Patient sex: M
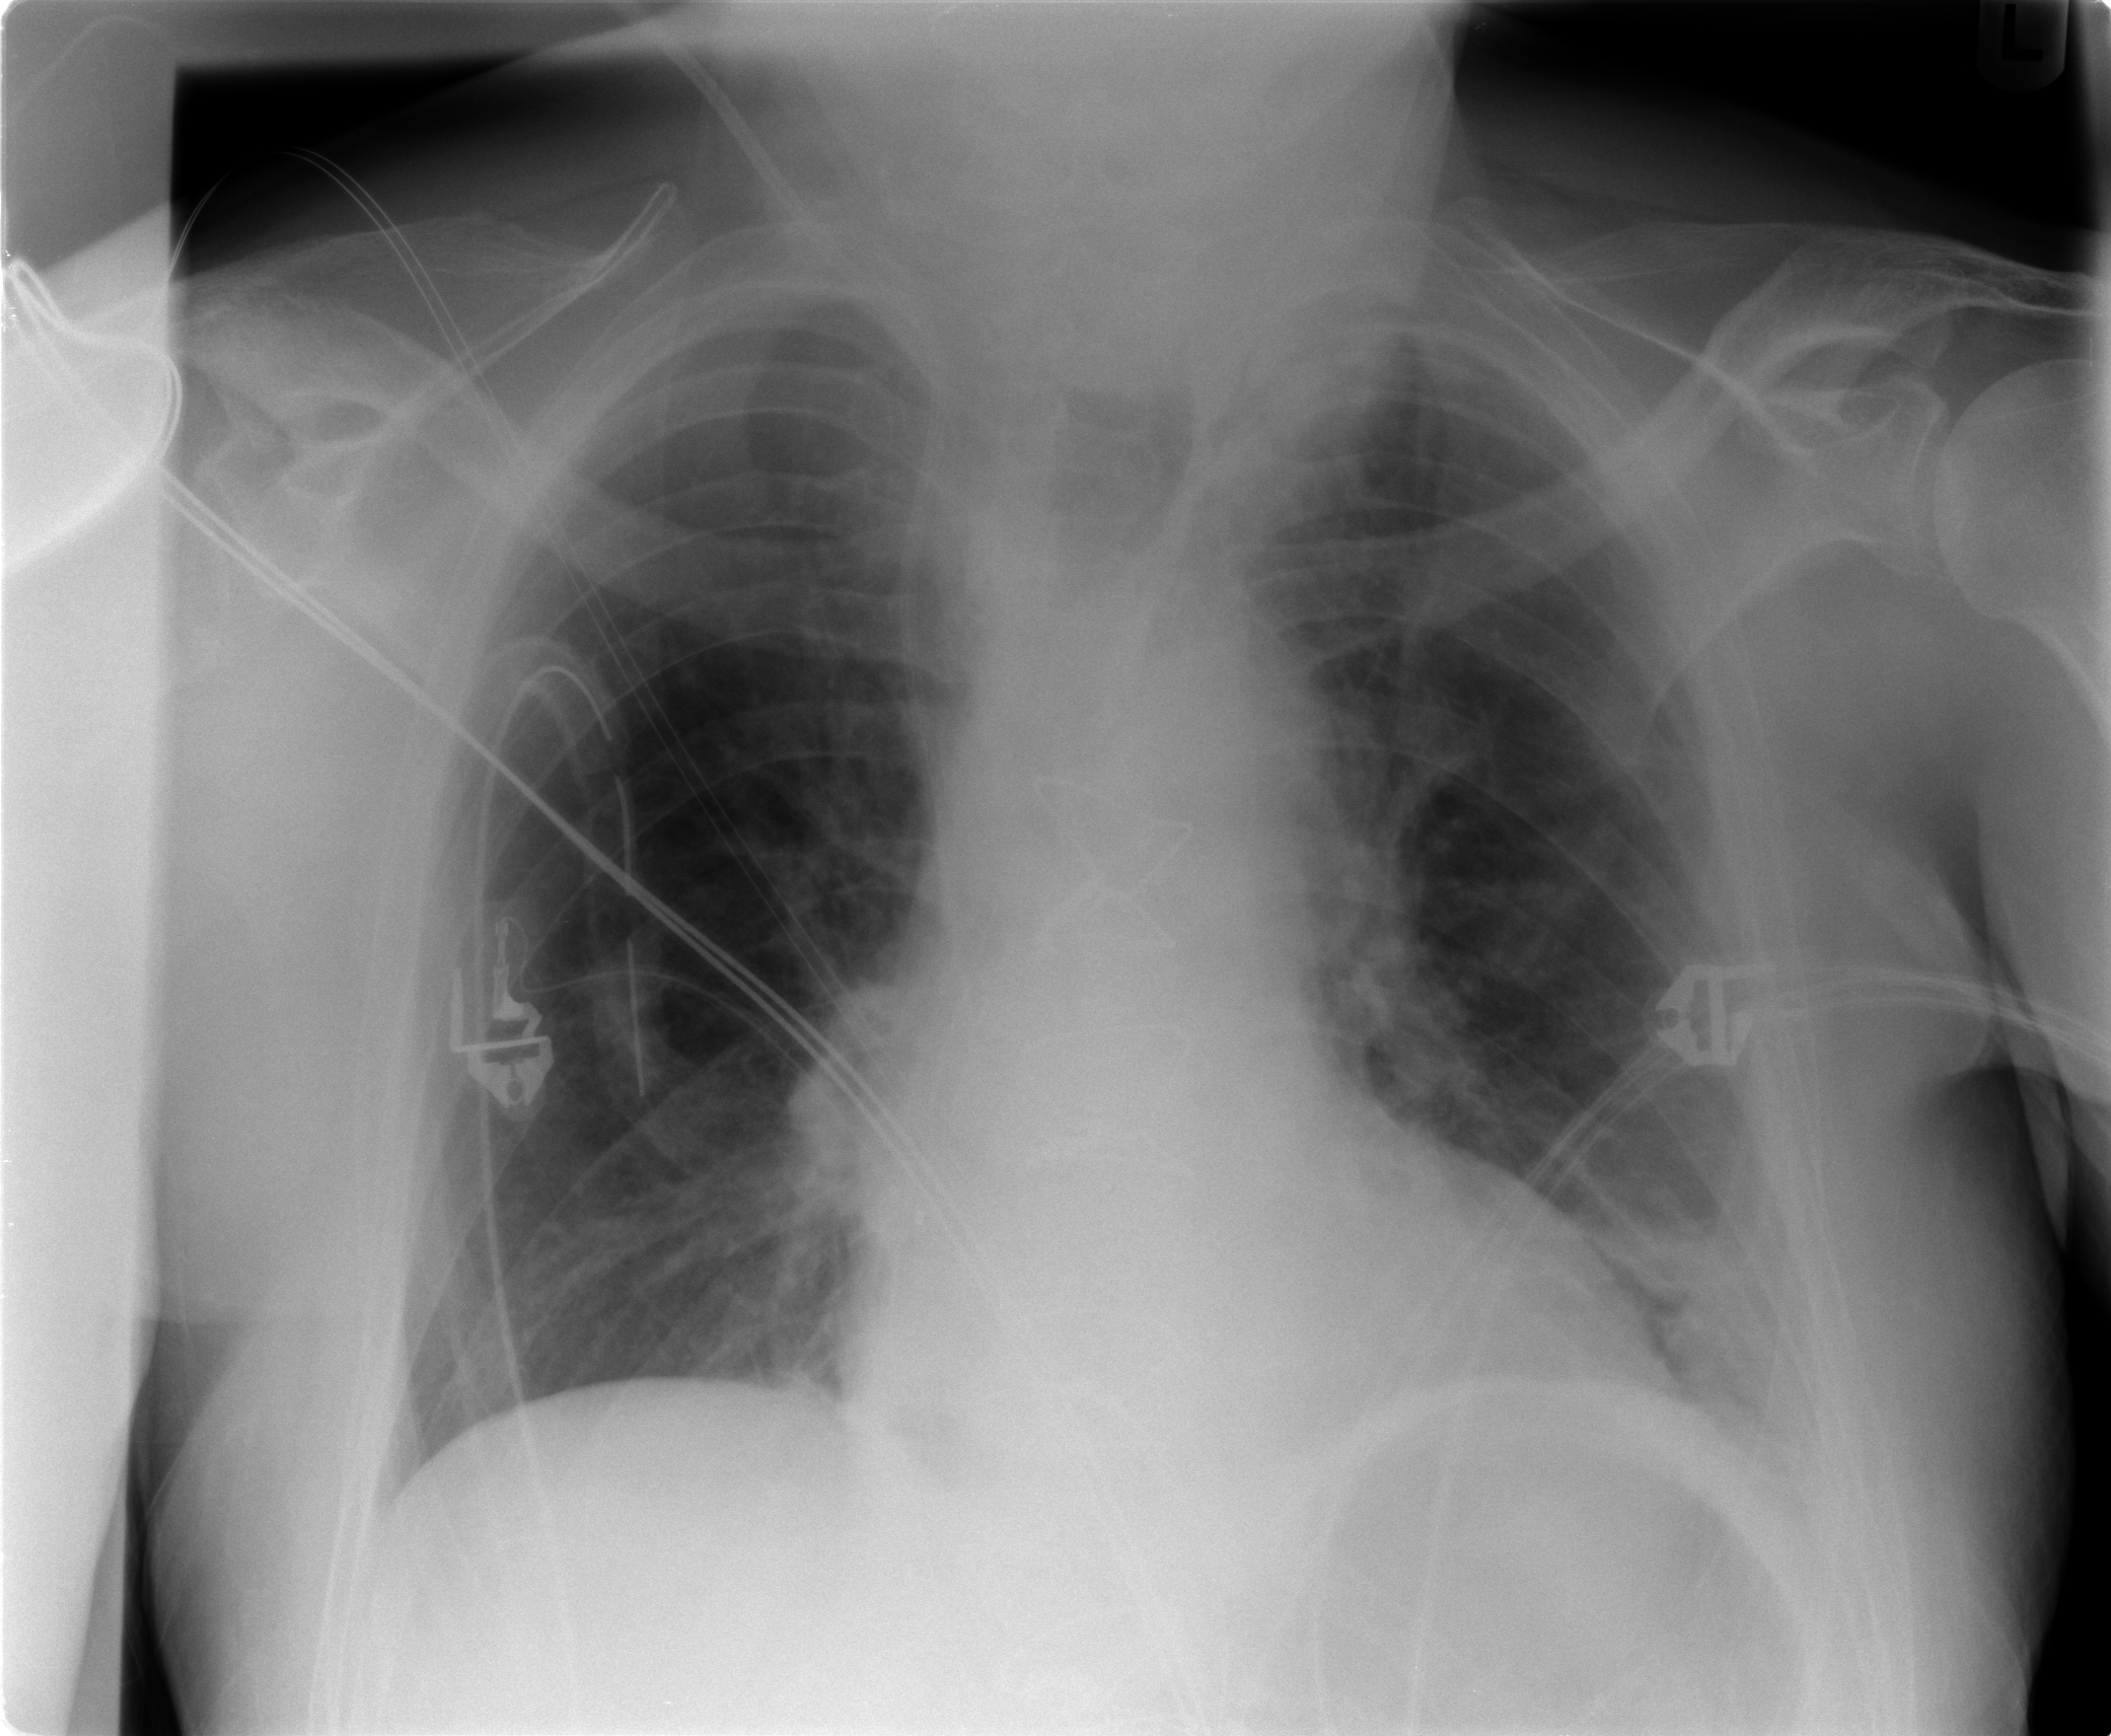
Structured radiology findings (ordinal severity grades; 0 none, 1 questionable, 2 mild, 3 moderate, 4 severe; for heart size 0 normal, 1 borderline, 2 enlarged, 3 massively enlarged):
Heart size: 0
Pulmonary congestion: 1
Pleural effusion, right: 0
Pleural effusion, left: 1
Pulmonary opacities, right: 0
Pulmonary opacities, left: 1
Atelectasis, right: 0
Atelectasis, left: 2